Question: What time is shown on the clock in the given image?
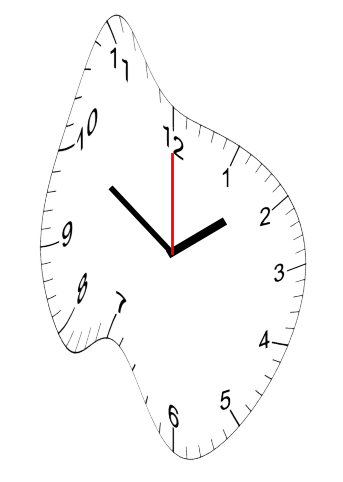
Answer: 01:50:00